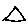
Label: triangle